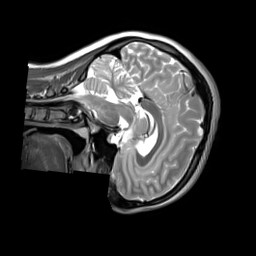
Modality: T2w
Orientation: sagittal
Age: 22
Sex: female
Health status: ill
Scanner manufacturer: siemens
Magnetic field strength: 3 T
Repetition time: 2.8 s
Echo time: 0.326 s